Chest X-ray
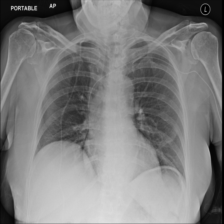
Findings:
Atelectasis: positive
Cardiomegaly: negative
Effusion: negative
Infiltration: negative
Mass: negative
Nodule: negative
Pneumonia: negative
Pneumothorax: negative
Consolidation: negative
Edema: negative
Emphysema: negative
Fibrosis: negative
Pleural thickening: negative
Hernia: negative